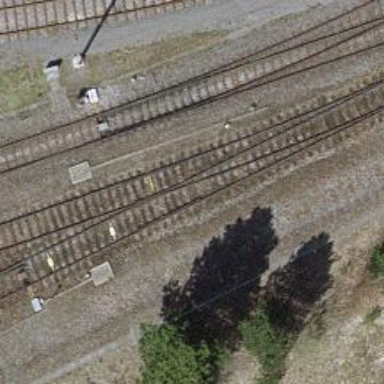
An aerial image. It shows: Rail yard with electrified contact lines for railway operations.